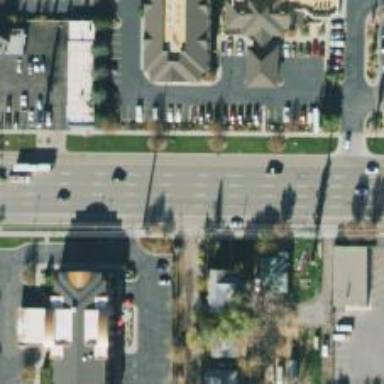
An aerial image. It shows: Primary highway with asphalt surface and separate sidewalk.